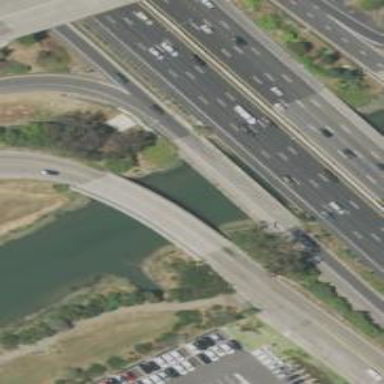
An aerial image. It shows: Secondary road with shared cycleway crossing bridge.